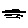
Label: line